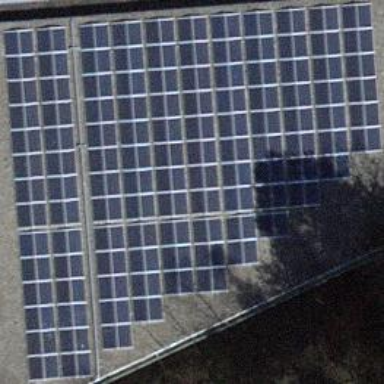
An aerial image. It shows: Solar power generator using photovoltaic method.